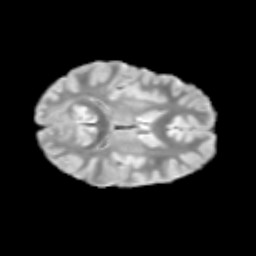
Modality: T2w
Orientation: axial
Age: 9
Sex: female
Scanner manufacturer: siemens
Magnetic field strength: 3 T
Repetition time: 3.8 s
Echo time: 0.07 s